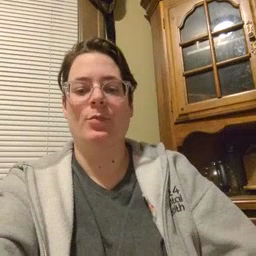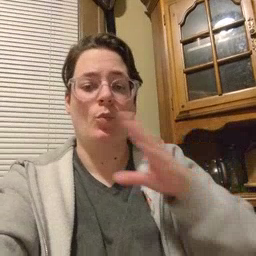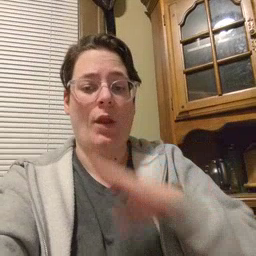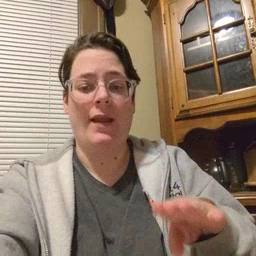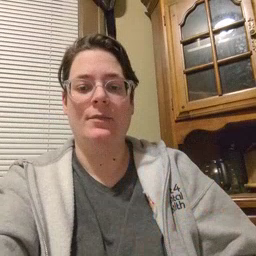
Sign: quiet